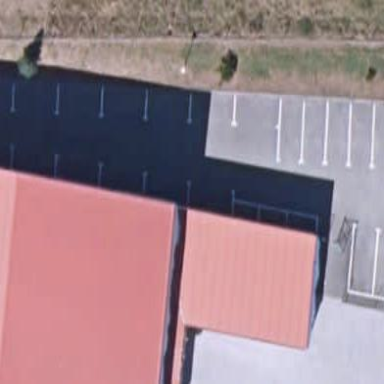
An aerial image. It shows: Parking area with surface.